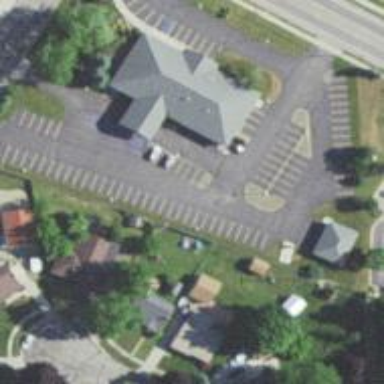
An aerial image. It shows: Parking space.